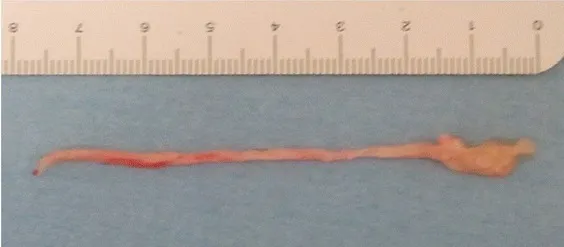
Bronchus-shaped plug.
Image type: medical_photograph (other_medical_photograph)